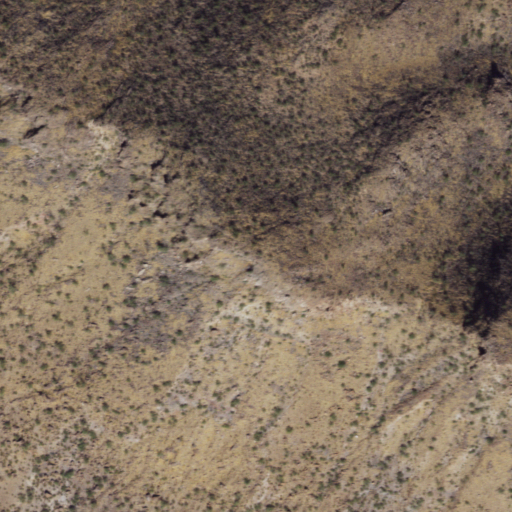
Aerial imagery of mountain in Arizona named Bird Nest Hill containing only shrub